Interaction volume radius: 5 \u00c5
Interaction volume height: 30 \u00c5
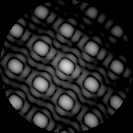
Disorder parameter: 0.0151